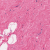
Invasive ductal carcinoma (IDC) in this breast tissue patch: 0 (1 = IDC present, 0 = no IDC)